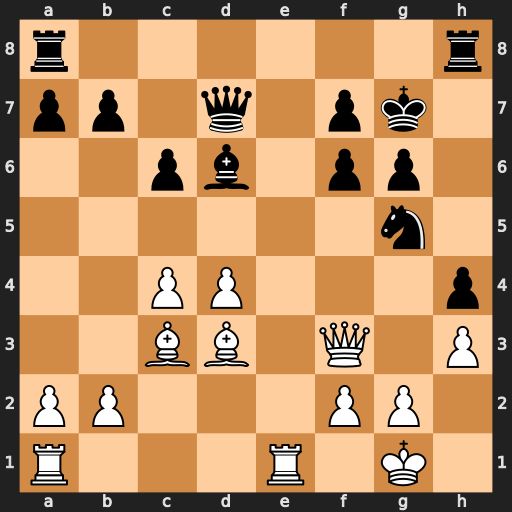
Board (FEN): r6r/pp1q1pk1/2pb1pp1/6n1/2PP3p/2BB1Q1P/PP3PP1/R3R1K1
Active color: w
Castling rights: -
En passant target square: -
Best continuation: Qxf6+ Kxf6 d5+